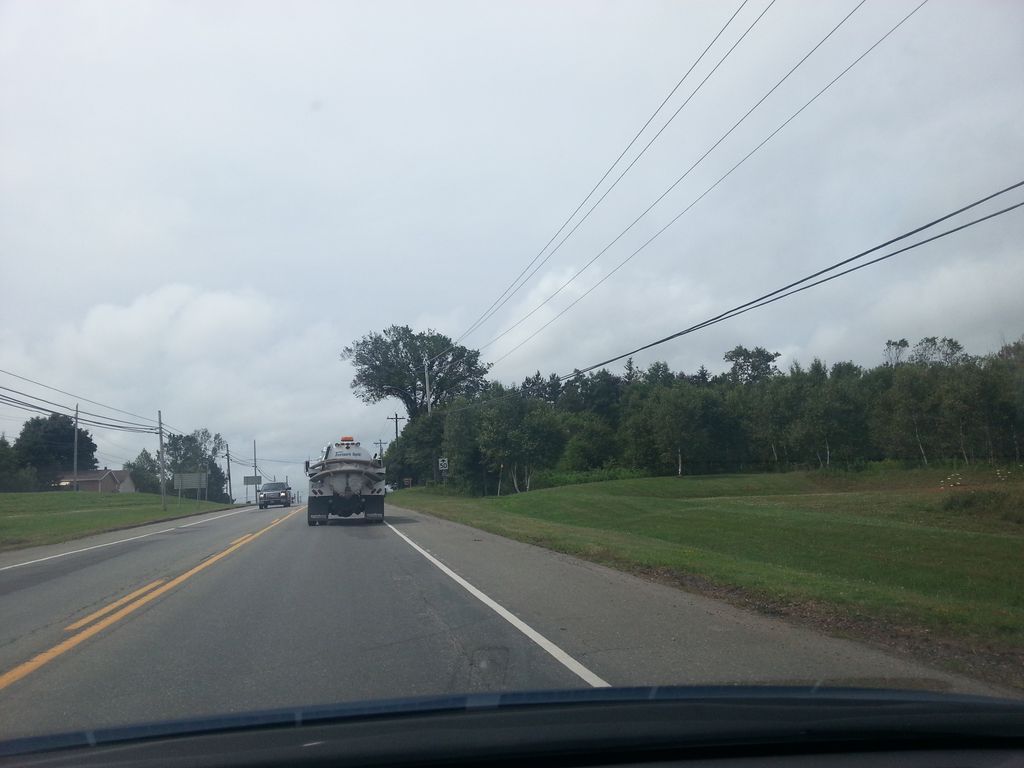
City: charlottetown